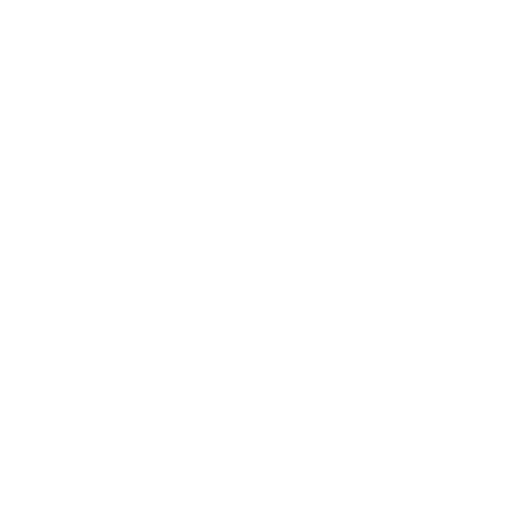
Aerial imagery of bar in Maine named Tibbett Rock containing only unknown